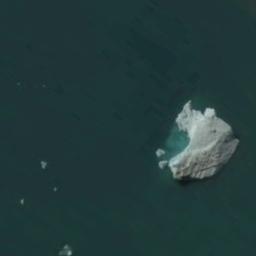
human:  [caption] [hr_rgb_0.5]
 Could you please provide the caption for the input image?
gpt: An irregularly shaped piece of ice and small pieces of ice around it float on the deep blue sea .

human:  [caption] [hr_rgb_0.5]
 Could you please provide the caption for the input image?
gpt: There is a big ice and many small ice on the blue sea .

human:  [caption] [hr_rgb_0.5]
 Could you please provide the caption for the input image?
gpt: An ice hummock floats in the deep blue sea and the sea ice has a certain volume under the sea water .

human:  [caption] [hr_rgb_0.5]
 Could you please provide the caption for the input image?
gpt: The sea is surrounded by sea ice .

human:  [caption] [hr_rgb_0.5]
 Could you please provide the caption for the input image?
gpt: One block of sea ice on a calm sea .